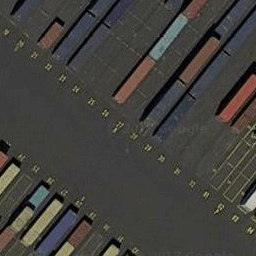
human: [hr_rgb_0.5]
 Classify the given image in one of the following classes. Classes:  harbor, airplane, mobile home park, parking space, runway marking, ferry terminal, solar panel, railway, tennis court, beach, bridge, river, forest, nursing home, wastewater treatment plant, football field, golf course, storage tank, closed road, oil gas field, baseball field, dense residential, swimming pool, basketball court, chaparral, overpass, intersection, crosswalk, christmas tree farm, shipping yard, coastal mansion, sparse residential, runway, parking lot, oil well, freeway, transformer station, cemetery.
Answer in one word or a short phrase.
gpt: shipping yard